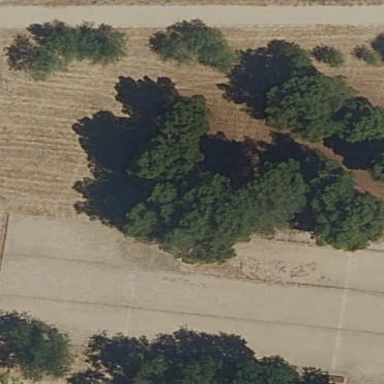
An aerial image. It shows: Pitch designated for boules game.